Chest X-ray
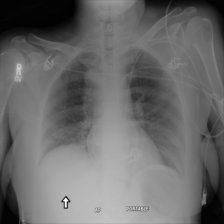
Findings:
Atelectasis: positive
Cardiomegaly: negative
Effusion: negative
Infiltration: negative
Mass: negative
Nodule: negative
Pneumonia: negative
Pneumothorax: negative
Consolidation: negative
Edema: negative
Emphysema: negative
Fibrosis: negative
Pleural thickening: negative
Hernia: negative